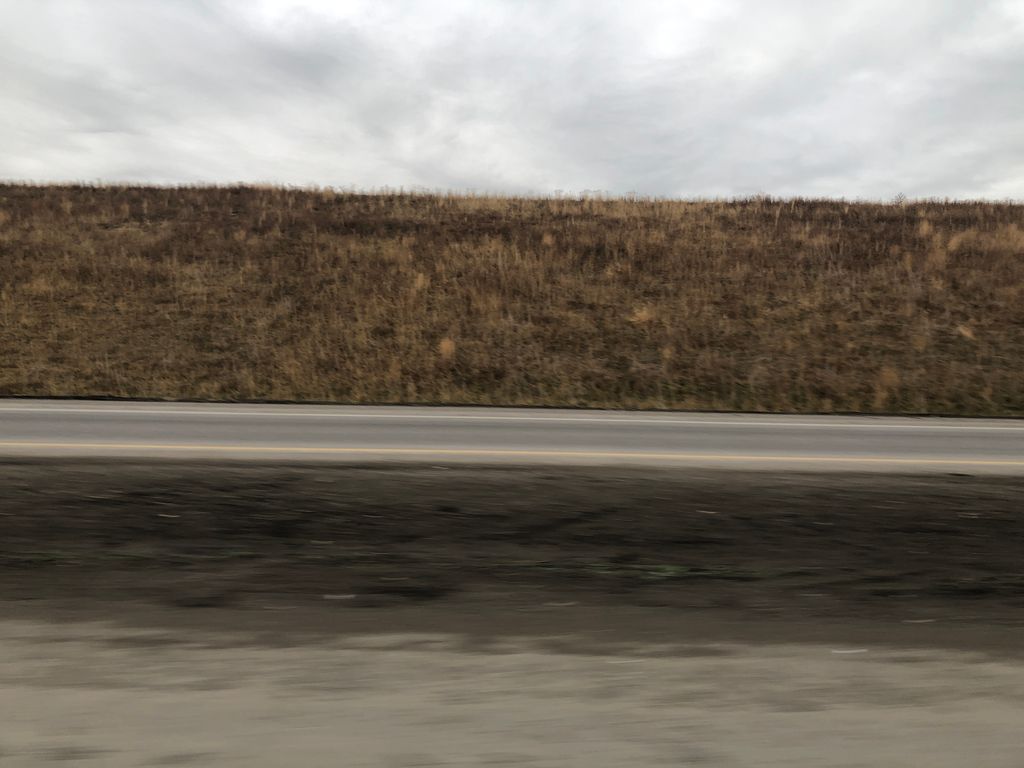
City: calgary